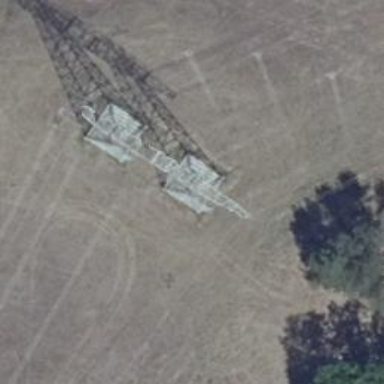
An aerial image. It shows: H-frame power tower with distinctive design.